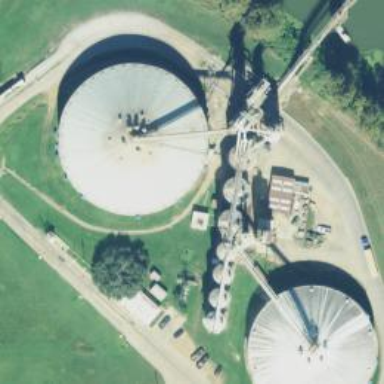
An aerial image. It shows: Storage tank which is man-made and housed in building.